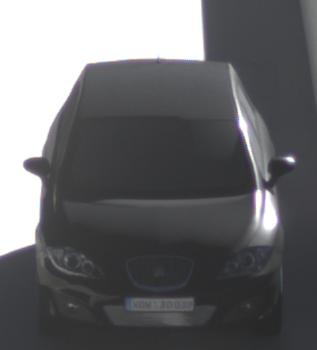
Make: SEAT
Model: Leon 1.4
Detailed model: Leon (1P)
Model produced from: 2009/04
Model produced until: 2010/08
Doors: 5
Color: black
Road condition: dry road
Daytime: morning or afternoon
Contrast: high contrast